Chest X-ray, PA view. Patient: 69 years old, sex M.
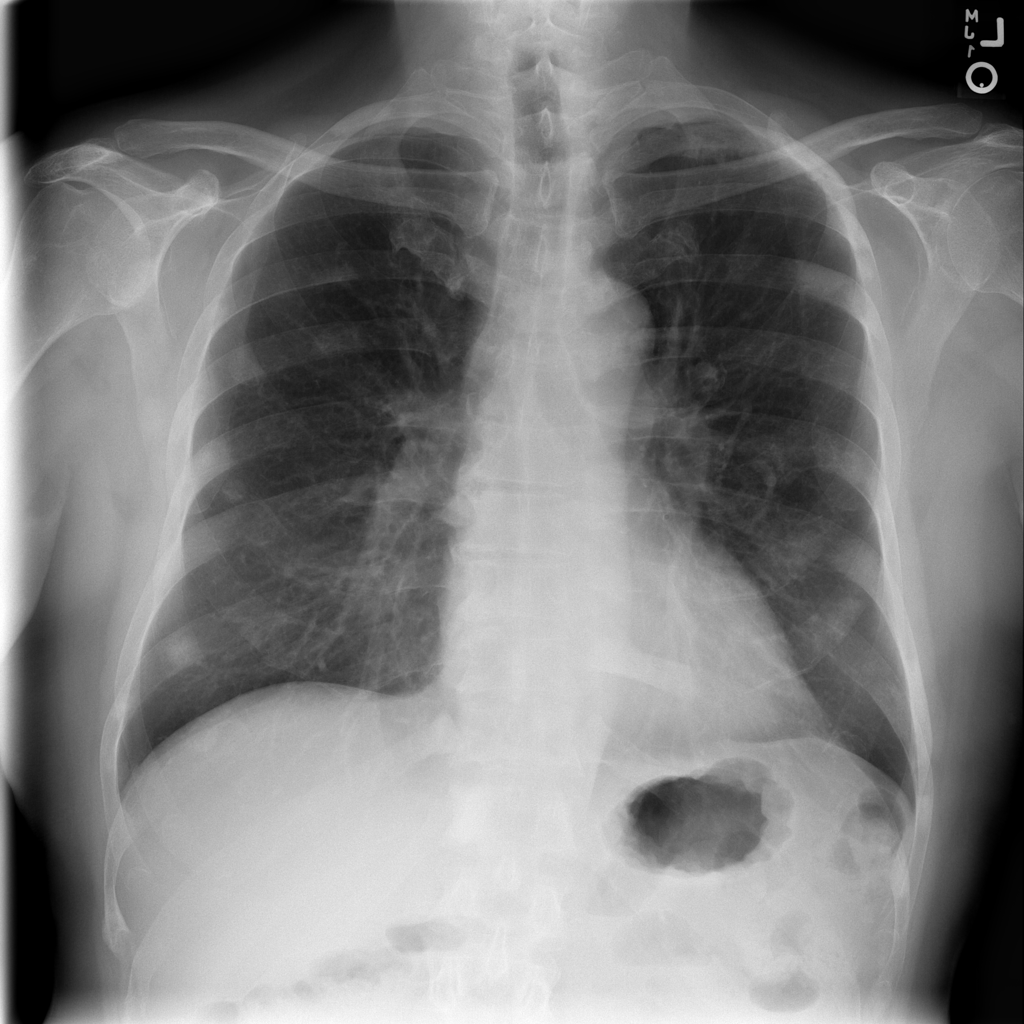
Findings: No Finding